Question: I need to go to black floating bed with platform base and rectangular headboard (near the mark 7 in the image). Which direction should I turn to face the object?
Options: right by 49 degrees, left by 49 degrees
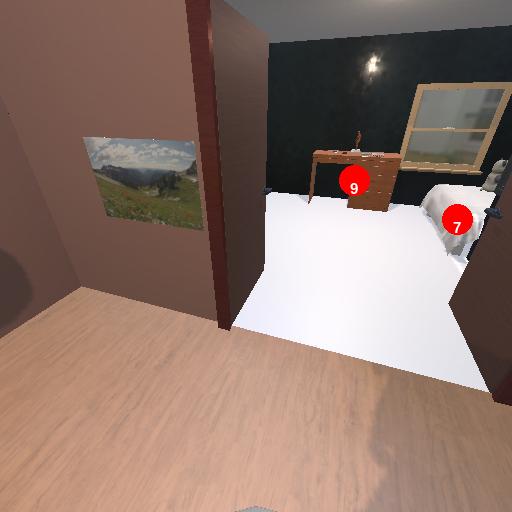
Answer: right by 49 degrees